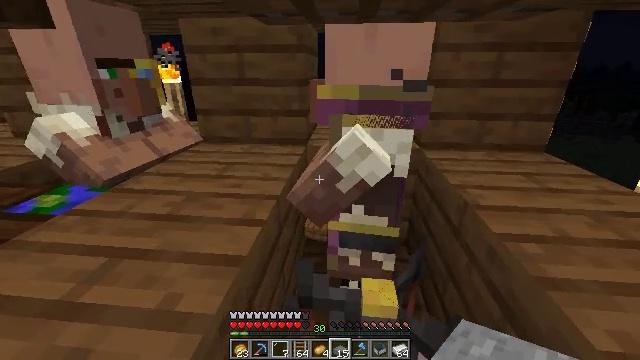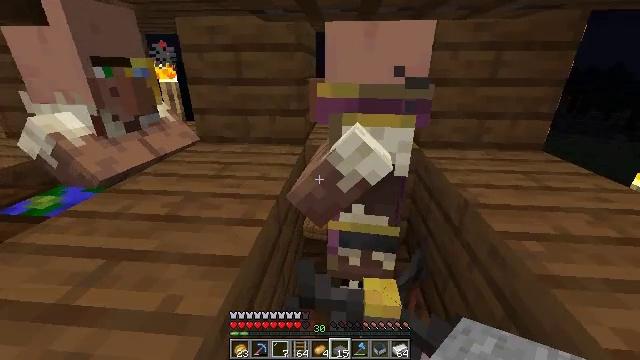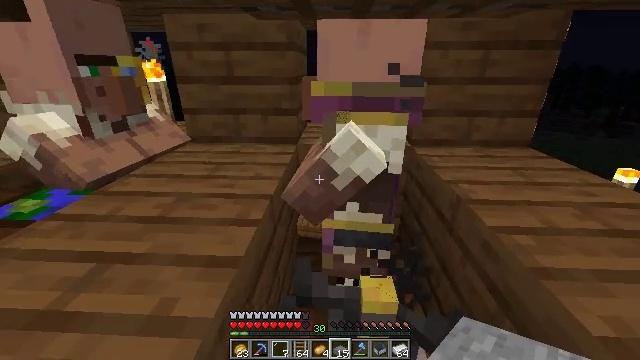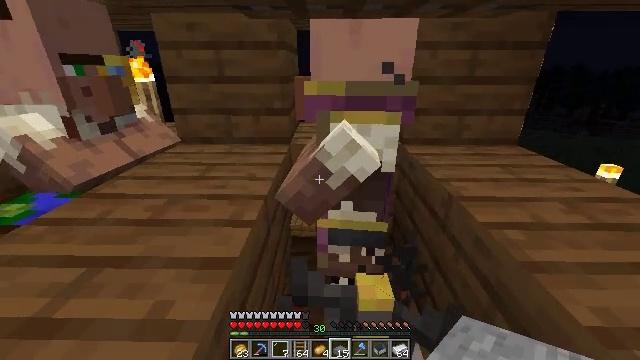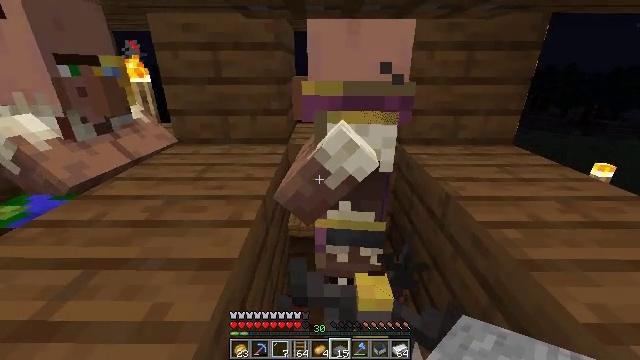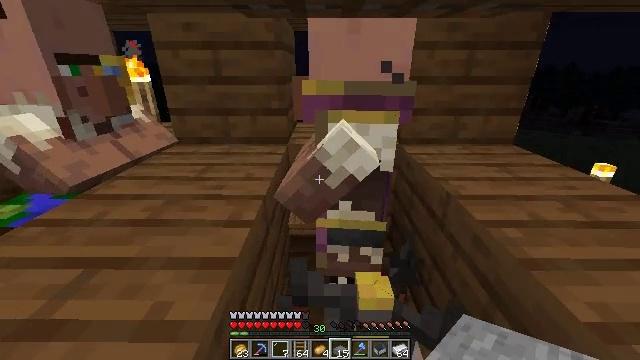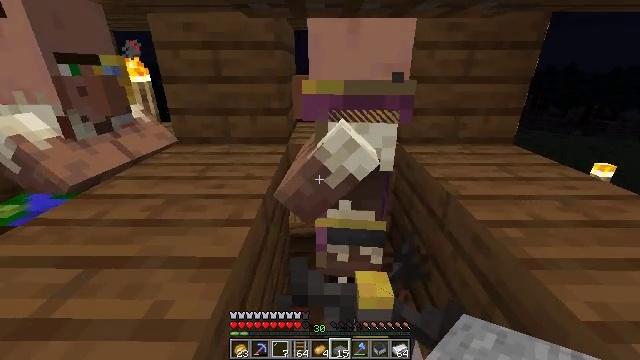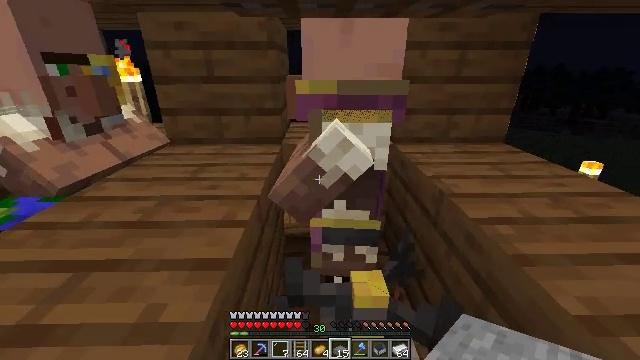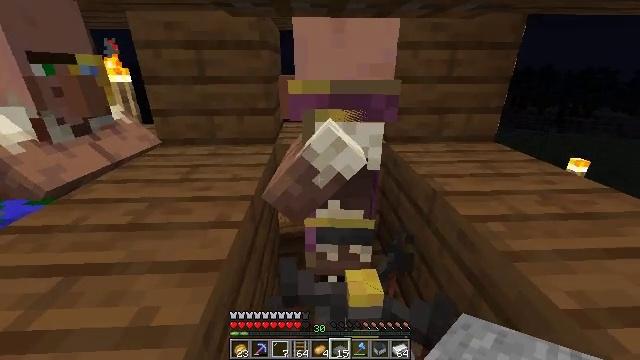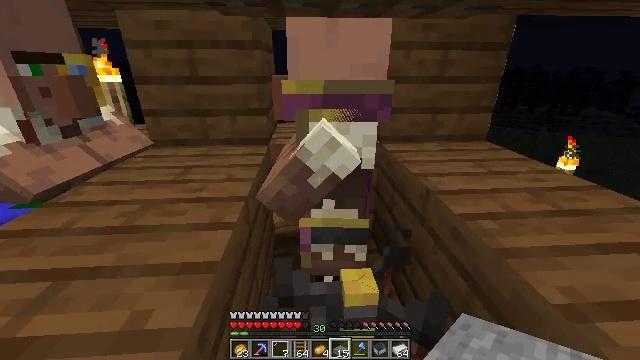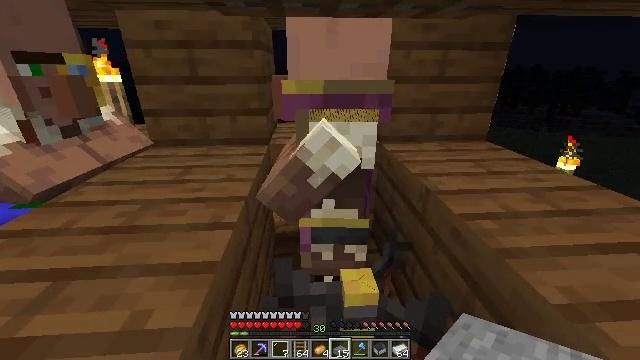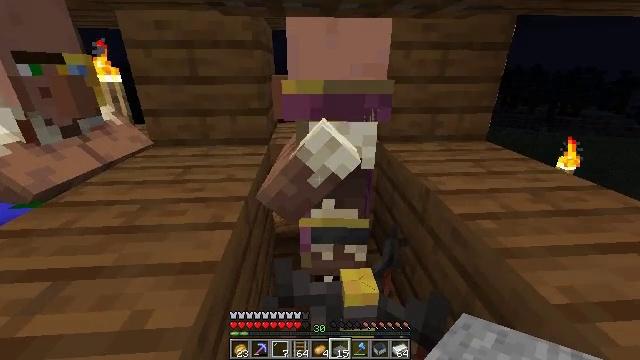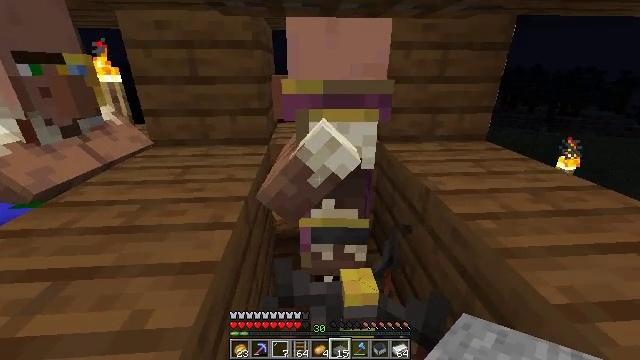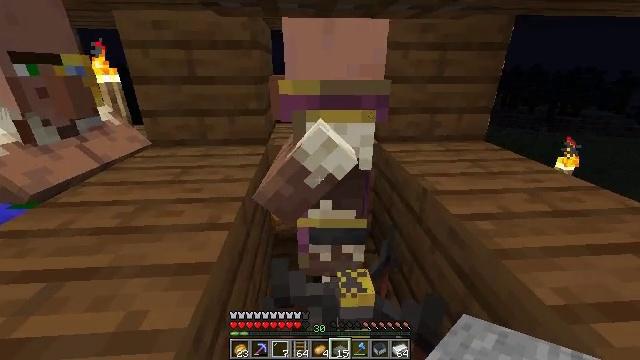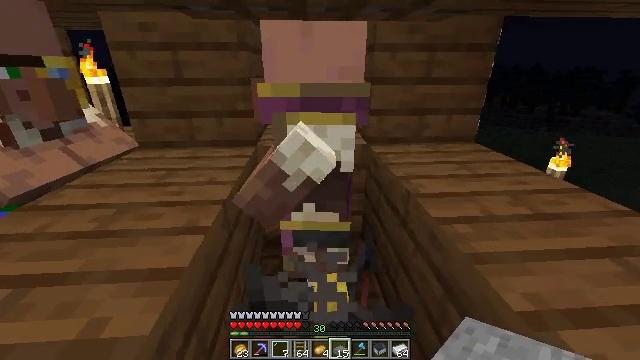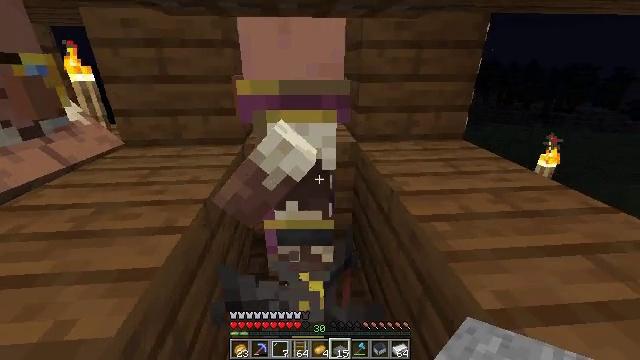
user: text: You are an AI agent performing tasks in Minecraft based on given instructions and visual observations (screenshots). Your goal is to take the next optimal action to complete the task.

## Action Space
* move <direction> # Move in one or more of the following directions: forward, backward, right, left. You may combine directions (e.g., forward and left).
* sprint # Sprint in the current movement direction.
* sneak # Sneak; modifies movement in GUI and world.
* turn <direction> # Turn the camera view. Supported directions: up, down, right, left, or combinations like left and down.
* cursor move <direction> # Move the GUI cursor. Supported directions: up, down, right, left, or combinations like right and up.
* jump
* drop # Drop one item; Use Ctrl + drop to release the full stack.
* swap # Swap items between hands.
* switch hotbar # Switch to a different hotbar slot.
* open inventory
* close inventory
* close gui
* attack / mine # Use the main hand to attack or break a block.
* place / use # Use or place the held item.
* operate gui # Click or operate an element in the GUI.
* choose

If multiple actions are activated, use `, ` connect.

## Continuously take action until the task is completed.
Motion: motion action
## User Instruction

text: Break the brewing stand to collect it.
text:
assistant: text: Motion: move forward
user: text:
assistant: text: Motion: move forward, turn right
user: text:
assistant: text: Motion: move forward, turn right
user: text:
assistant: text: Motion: no_op
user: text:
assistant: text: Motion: no_op
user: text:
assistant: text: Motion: no_op
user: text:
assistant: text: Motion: turn right
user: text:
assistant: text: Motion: turn right
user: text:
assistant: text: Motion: turn right
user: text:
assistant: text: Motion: no_op
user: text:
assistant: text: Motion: no_op
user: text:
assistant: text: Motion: no_op
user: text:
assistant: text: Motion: move forward and move right
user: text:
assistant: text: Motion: move forward and move right
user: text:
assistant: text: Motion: move forward and move right
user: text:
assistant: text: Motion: turn right and down
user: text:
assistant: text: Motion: turn right and down
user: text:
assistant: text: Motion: turn right and down
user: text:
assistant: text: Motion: no_op
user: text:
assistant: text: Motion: no_op
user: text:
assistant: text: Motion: no_op
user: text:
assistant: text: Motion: turn left and up
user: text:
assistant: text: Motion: turn left and up
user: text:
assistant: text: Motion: turn left and up
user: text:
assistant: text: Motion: no_op
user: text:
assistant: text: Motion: no_op
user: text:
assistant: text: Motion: turn left
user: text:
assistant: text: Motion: turn left
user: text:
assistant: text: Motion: move left, turn left
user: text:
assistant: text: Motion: move left